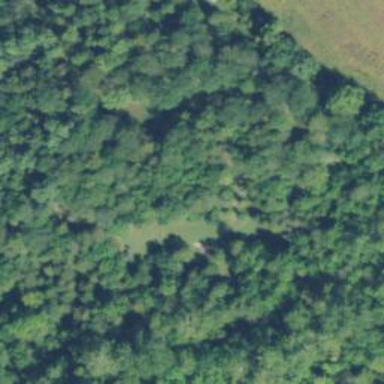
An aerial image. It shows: Disc golf hole.